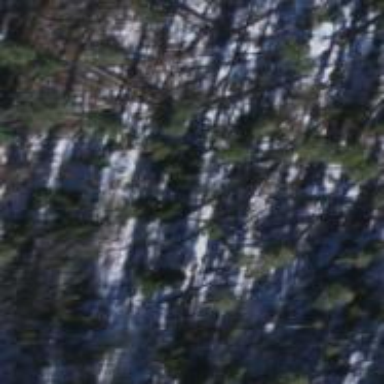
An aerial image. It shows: Evergreen woodland with needle-leaved trees.